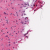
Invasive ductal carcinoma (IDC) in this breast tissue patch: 0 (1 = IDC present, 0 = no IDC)